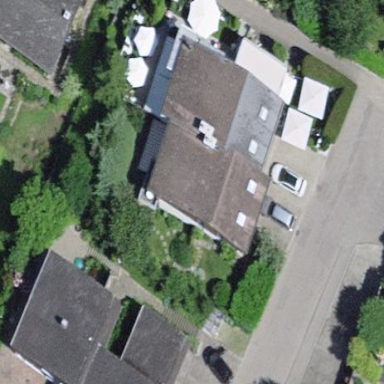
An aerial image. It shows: Simple and straightforward house.